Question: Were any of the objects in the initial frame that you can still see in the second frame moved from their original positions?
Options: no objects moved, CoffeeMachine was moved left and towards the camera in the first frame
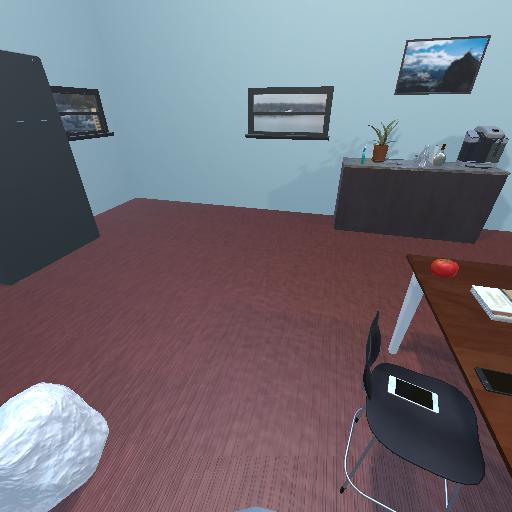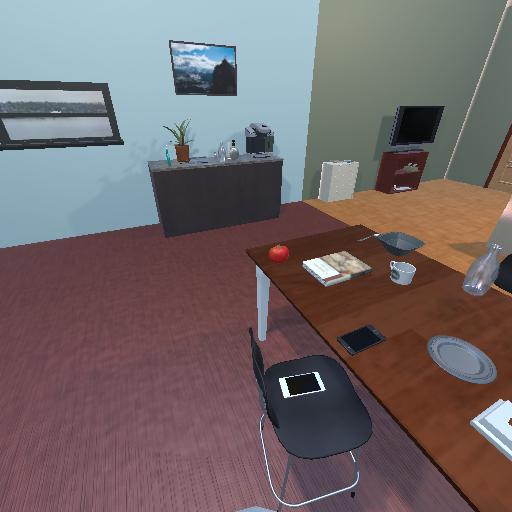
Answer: no objects moved